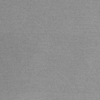
Label: dusty